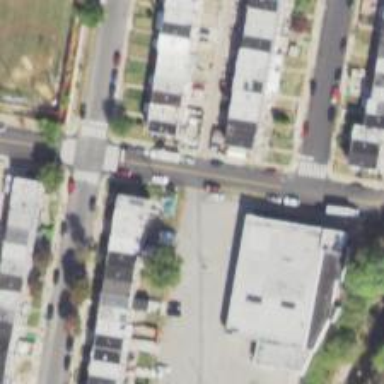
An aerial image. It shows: Alleyway designated as service road.